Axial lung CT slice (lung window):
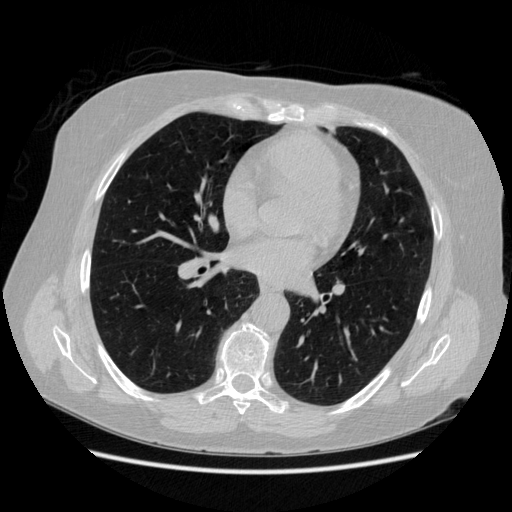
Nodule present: no